Field crop: maize
Growth stage: 2
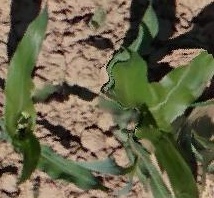
Species: maize